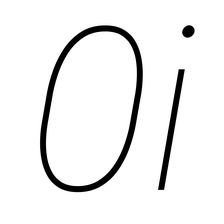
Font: Roboto-Italic_Thin_Italic